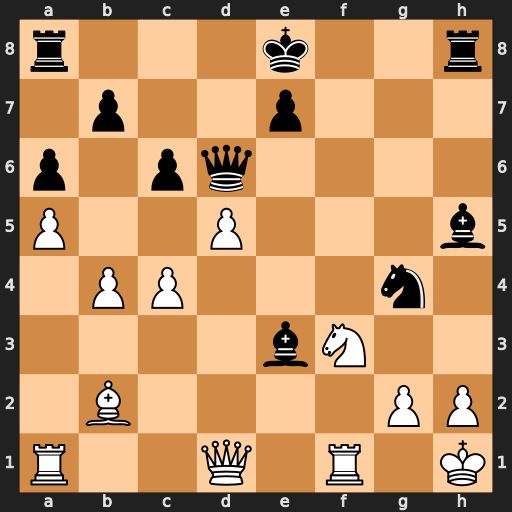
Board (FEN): r3k2r/1p2p3/p1pq4/P2P3b/1PP3n1/4bN2/1B4PP/R2Q1R1K
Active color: w
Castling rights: kq
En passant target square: -
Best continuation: Bxh8 Nf2+ Rxf2